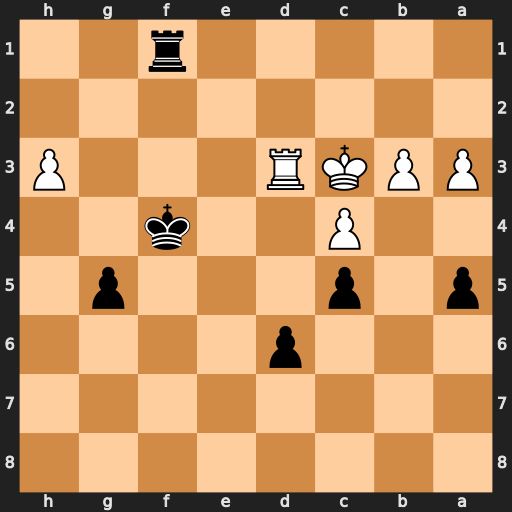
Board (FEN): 8/8/3p4/p1p3p1/2P2k2/PPKR3P/8/5r2
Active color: b
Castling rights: -
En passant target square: -
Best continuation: Rf3 Rxf3+ Kxf3